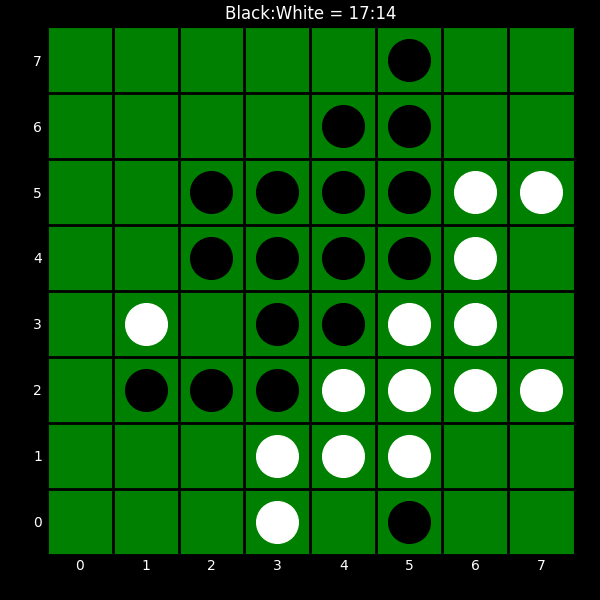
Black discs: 17
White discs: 14